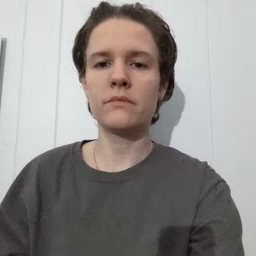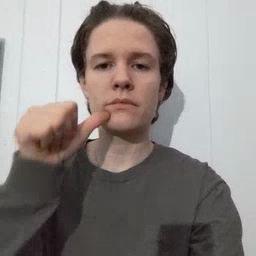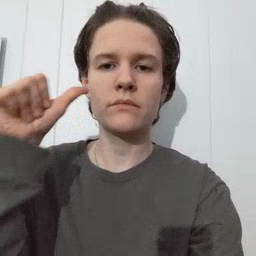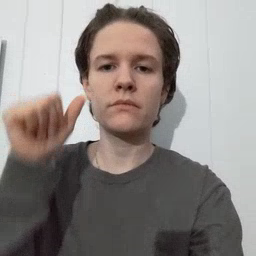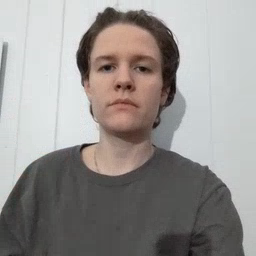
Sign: yesterday